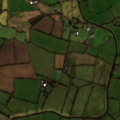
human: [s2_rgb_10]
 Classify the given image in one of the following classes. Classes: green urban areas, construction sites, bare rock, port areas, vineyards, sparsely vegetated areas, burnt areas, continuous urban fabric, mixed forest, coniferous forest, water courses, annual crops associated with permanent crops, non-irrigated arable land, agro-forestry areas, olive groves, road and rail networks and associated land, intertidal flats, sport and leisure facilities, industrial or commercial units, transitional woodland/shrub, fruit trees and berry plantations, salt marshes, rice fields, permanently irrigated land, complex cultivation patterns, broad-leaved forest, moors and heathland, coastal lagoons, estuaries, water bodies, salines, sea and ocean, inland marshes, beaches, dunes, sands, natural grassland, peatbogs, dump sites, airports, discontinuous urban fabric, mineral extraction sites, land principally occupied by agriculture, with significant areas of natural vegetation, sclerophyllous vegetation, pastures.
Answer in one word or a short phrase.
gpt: pastures